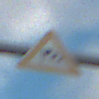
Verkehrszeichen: SeitenwindVonLinks
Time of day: SunriseSunset
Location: Outdoor (RoadRail)
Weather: PartlyCloudy
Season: NotSpecified
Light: Natural